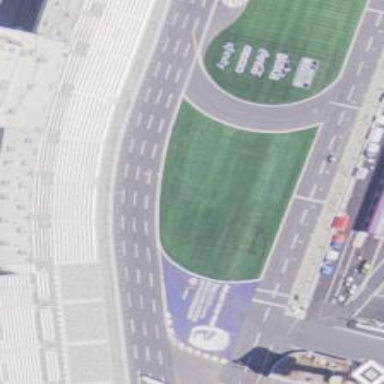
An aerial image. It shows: Asphalt raceway designed for motor sports.